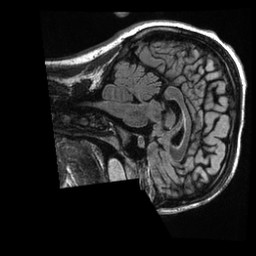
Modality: T1w
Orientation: sagittal
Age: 20
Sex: female